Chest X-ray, PA view. Patient: 12 years old, sex M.
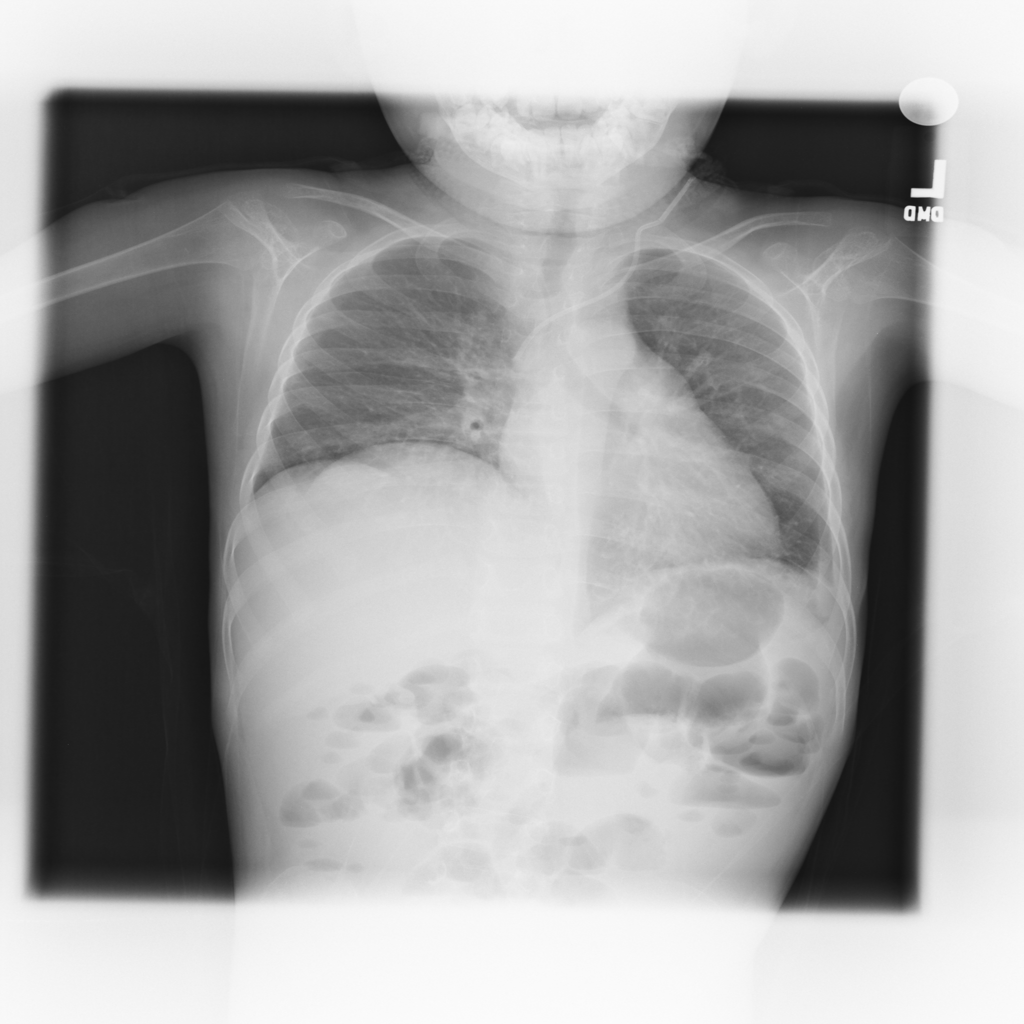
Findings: No Finding